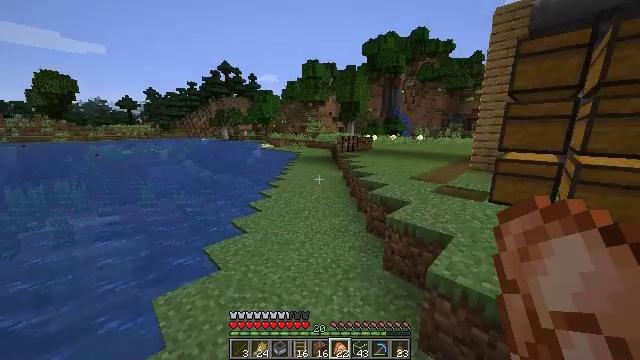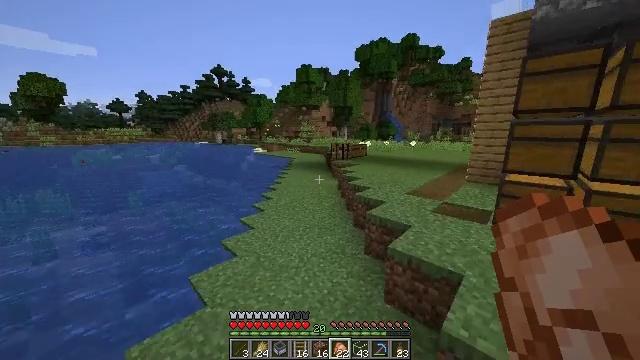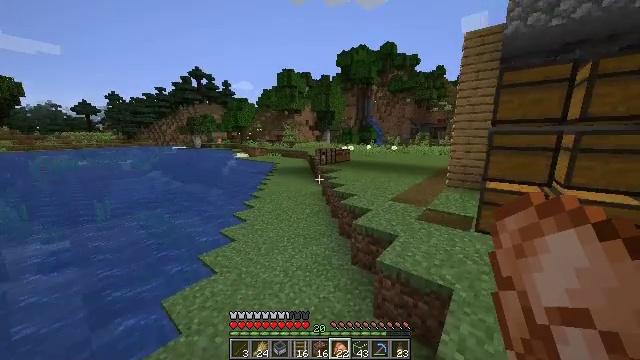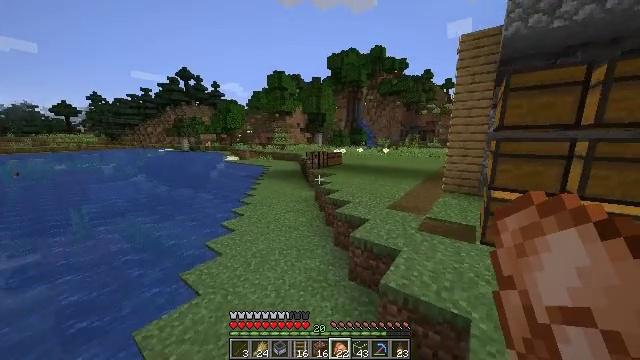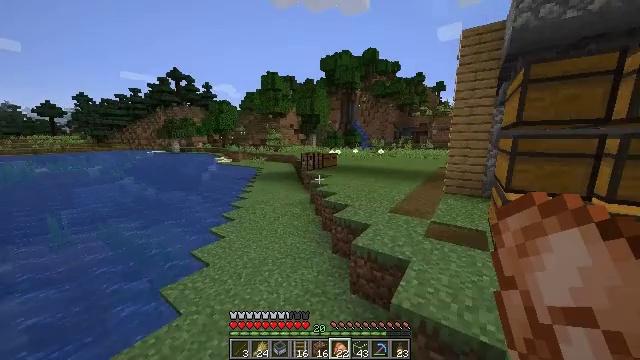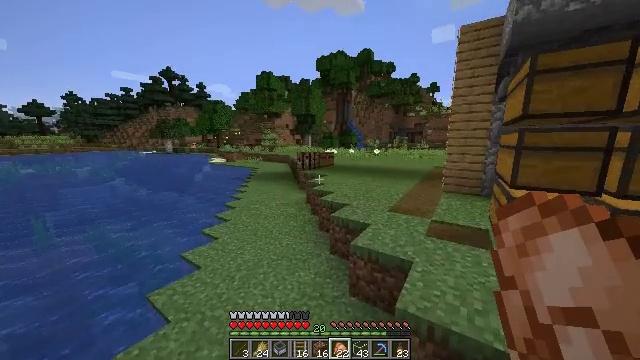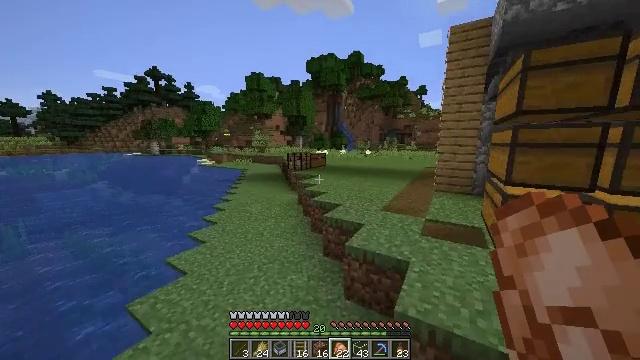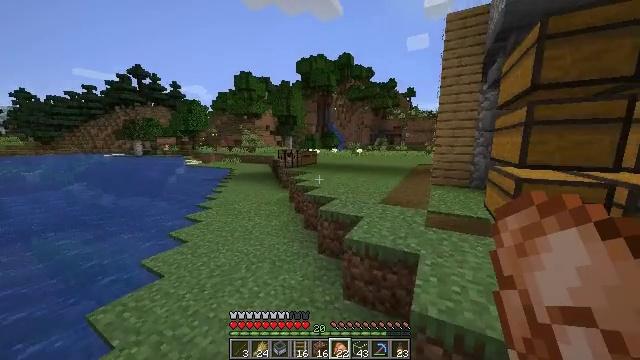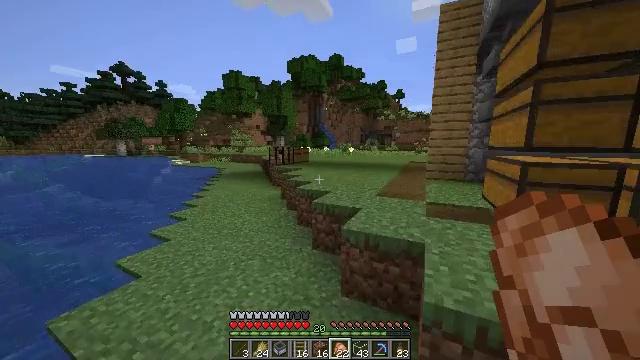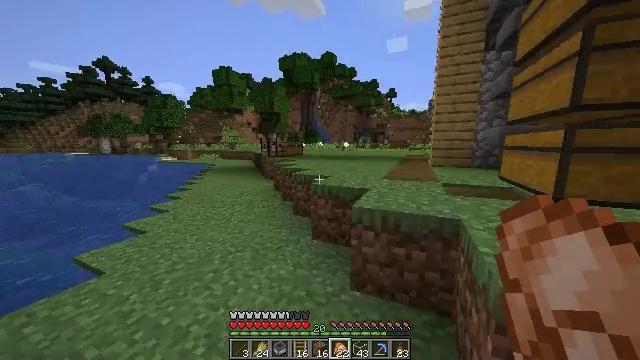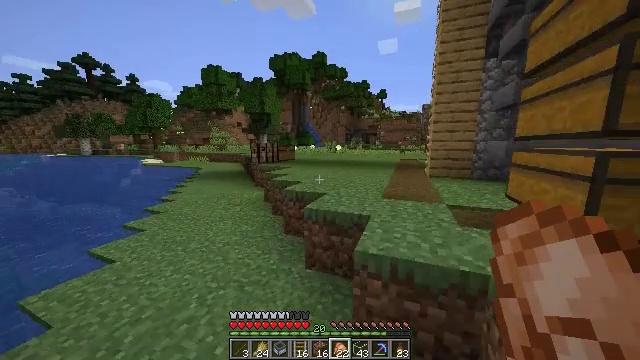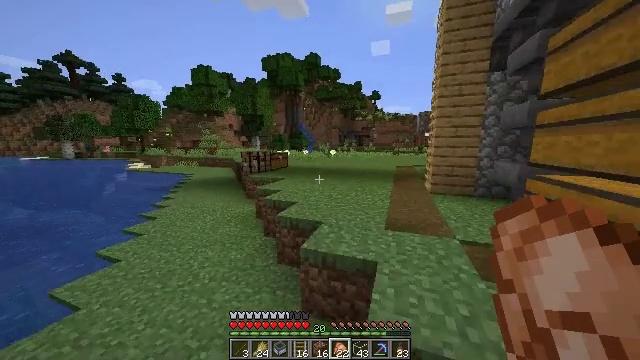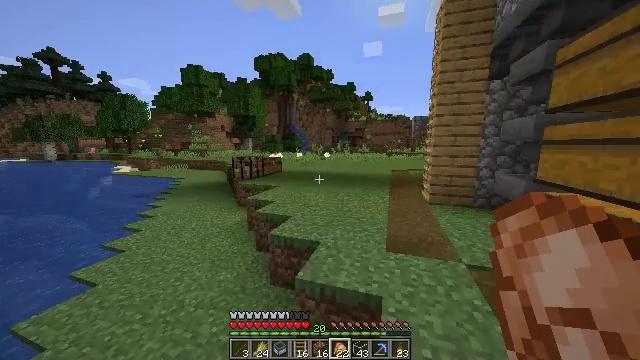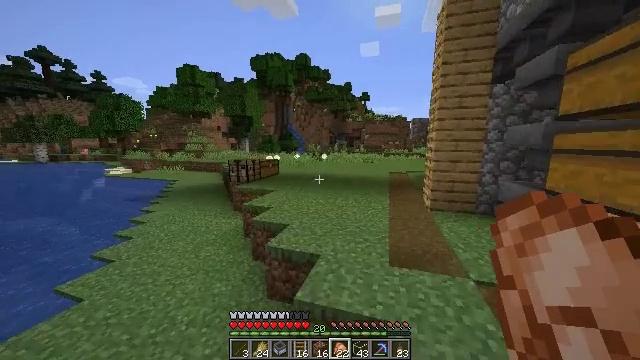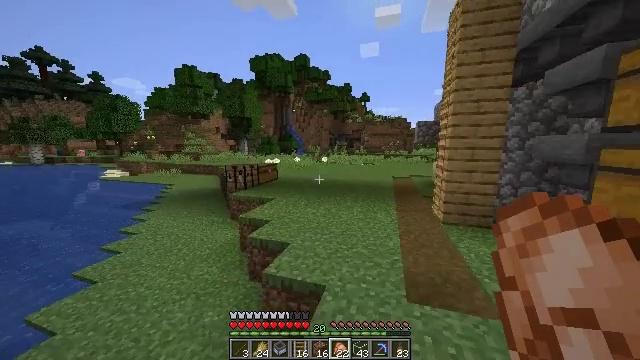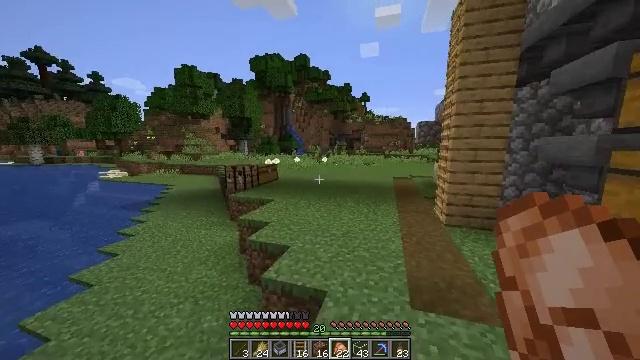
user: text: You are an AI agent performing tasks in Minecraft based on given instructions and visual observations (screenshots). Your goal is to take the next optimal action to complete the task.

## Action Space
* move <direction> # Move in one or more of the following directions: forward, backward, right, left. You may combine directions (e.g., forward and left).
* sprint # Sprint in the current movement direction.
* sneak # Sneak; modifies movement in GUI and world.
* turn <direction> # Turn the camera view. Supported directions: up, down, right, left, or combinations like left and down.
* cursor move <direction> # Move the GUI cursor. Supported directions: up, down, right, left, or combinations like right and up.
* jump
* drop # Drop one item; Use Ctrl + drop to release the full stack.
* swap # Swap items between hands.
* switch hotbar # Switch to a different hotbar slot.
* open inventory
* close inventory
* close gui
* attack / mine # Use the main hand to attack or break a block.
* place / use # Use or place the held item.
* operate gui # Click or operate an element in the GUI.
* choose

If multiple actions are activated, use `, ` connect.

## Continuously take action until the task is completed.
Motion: motion action
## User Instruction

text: Use the crafting table to create an observer.
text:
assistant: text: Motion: move forward, turn right, jump
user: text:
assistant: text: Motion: move forward, turn right, jump
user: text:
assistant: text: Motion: move forward, turn right, jump
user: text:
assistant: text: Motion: move forward, turn right, jump
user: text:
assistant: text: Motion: move forward, turn right, jump
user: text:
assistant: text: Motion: move forward, turn right, jump
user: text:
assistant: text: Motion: move forward, turn right, jump
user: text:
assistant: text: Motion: move forward, turn right, jump
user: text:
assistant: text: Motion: move forward, turn right, jump
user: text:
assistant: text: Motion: move forward, sprint, turn right, jump
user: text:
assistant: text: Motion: move forward, sprint, turn right, jump
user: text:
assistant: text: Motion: move forward, sprint, turn right, jump
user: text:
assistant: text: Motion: move forward, jump
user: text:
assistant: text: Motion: move forward, jump
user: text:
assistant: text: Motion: move forward, jump
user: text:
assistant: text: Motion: move forward, jump
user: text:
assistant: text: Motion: move forward, jump
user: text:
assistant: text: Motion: move forward, jump
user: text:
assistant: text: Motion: move forward, sprint, turn right, jump
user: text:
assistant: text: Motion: move forward, sprint, turn right, jump
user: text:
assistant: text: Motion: move forward, sprint, turn right, jump
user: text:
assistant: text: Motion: move forward, sprint, jump
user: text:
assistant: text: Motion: move forward, jump
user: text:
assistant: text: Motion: move forward, turn right, jump
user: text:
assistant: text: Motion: move forward, turn right, jump
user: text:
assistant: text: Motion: move forward, jump
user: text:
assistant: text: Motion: move forward, jump
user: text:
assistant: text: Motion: move forward, jump
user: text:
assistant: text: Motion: move forward, jump
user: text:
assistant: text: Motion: move forward, sprint, jump